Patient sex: M
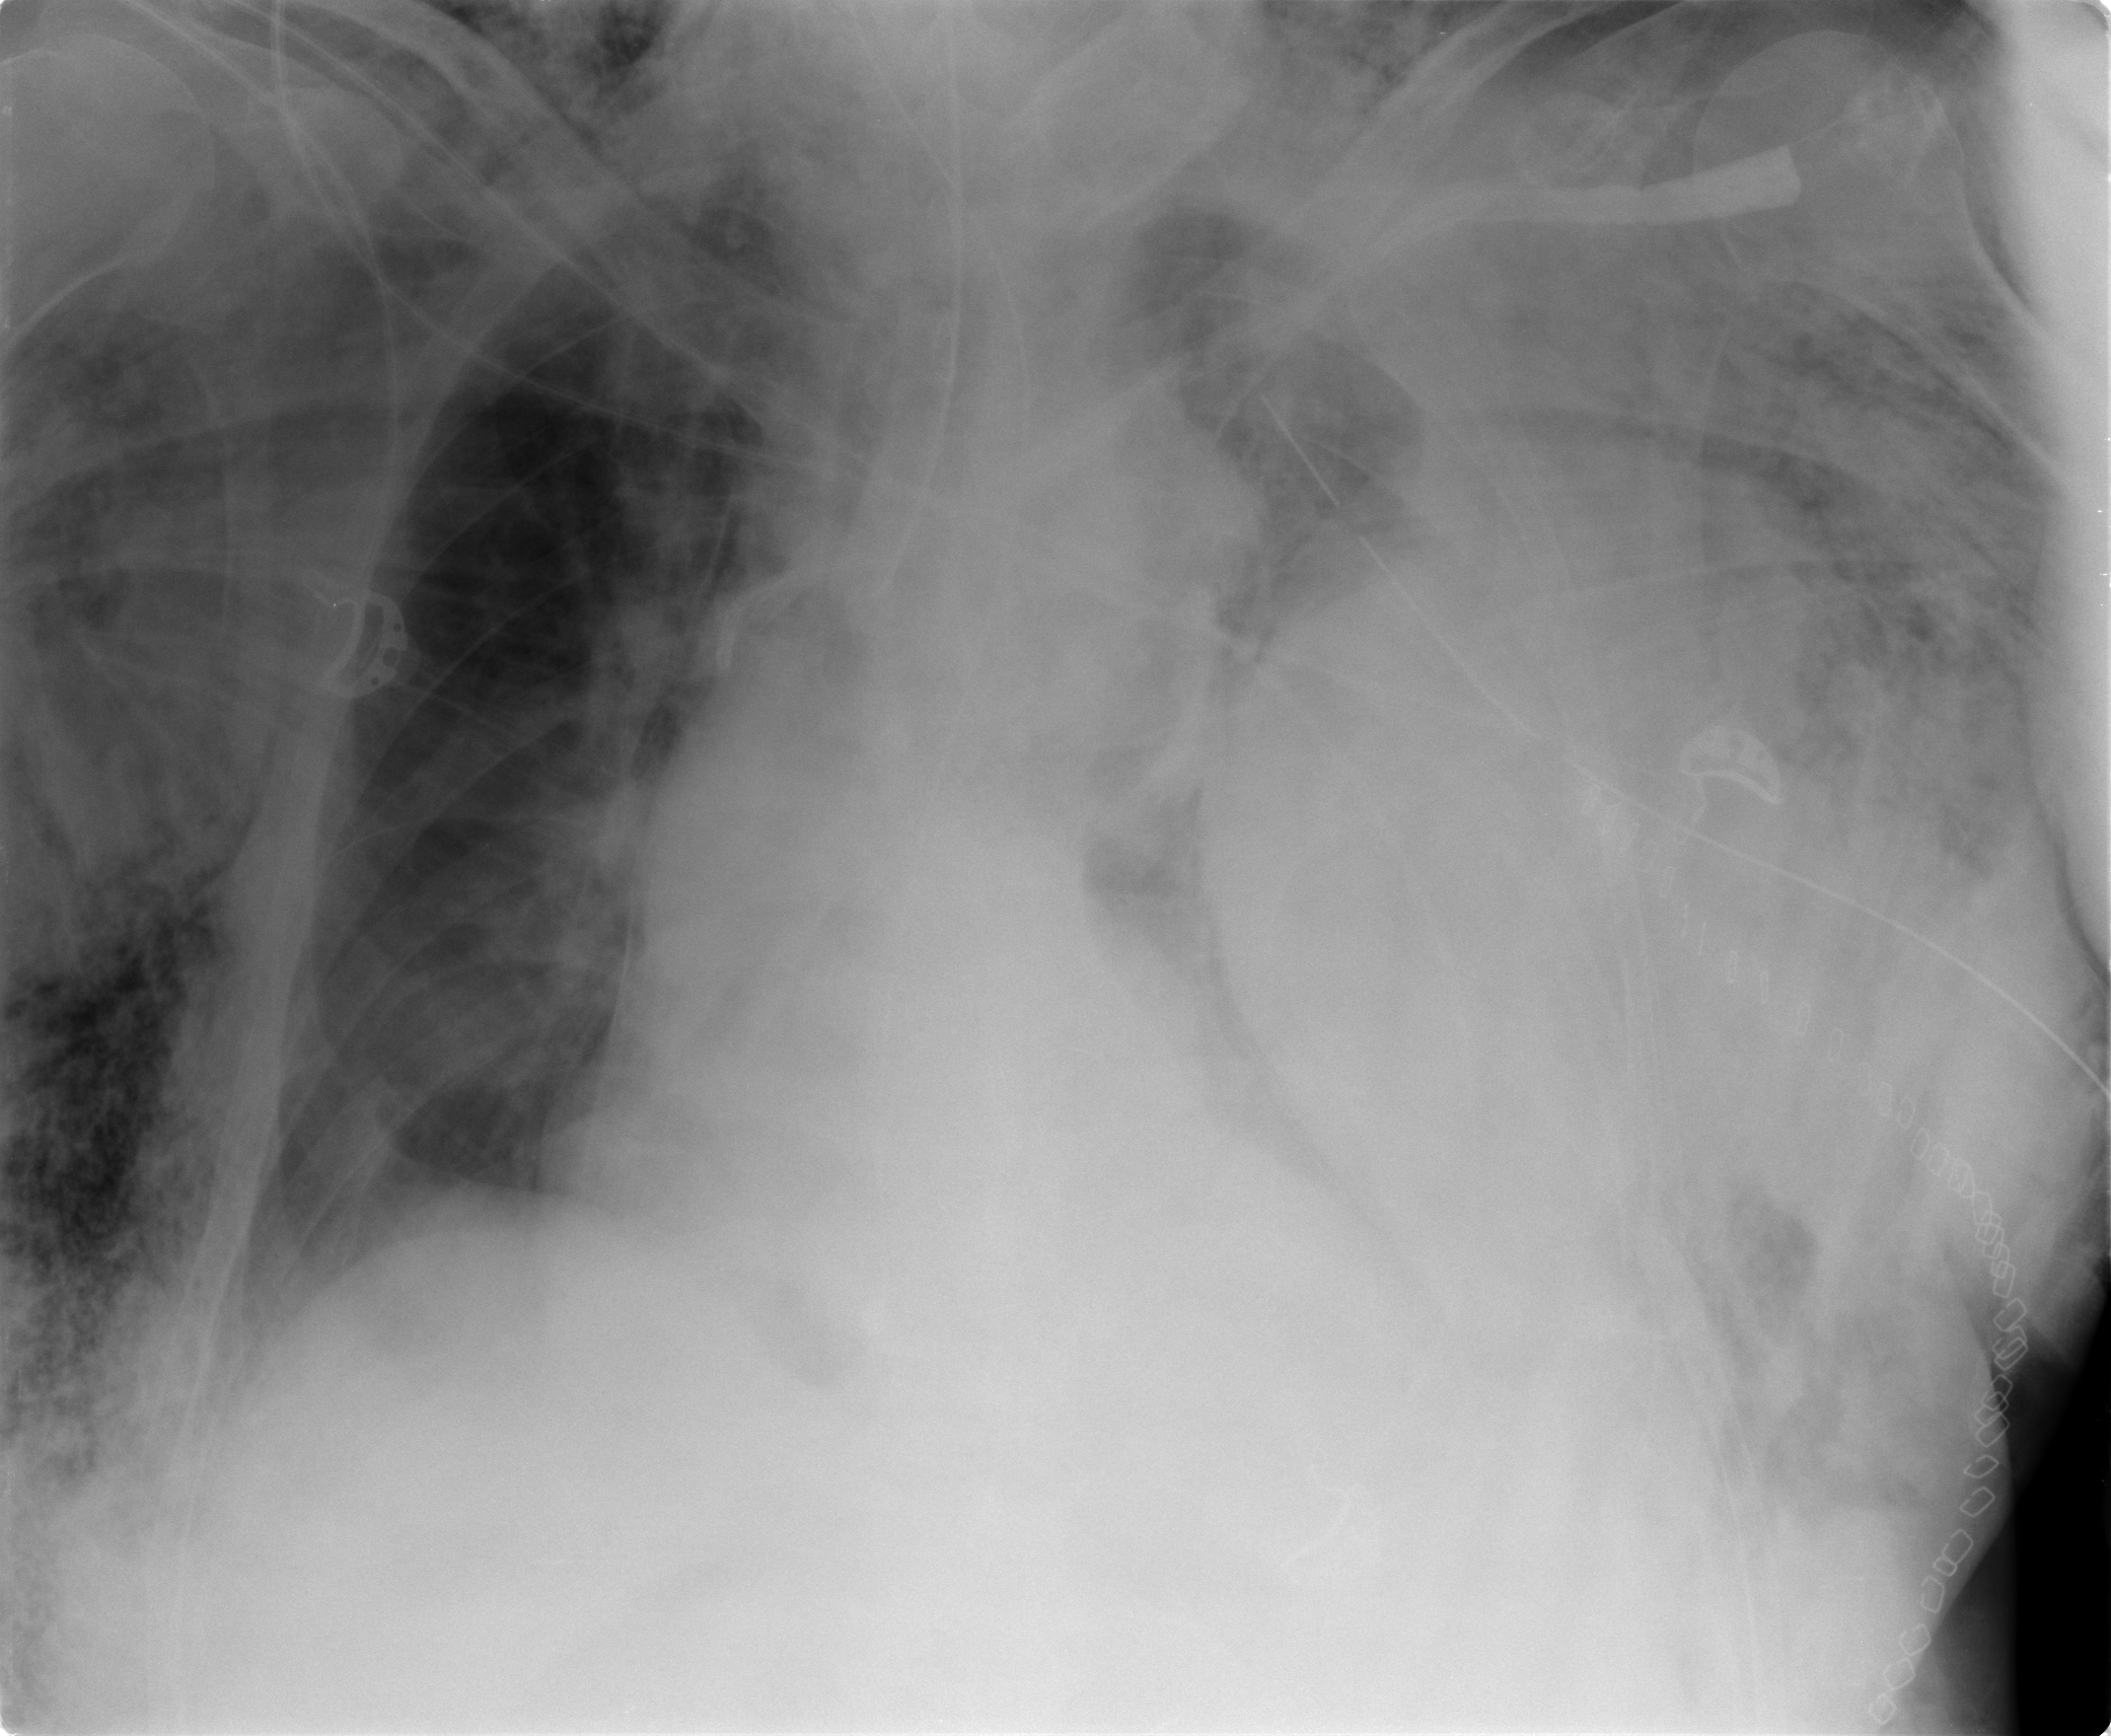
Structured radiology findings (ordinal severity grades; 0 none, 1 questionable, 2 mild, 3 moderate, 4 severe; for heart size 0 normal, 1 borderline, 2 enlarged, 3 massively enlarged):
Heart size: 1
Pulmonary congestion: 0
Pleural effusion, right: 0
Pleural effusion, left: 4
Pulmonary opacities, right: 0
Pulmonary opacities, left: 0
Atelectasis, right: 2
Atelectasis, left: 3